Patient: sex M, age 79
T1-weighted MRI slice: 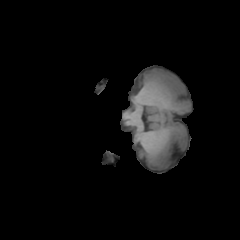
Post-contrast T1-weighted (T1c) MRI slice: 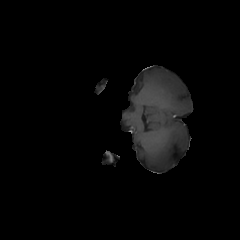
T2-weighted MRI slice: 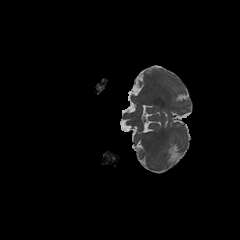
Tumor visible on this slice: no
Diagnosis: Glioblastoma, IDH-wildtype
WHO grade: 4